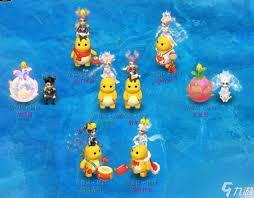
Label: nailong